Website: lowes
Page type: customer-info-address
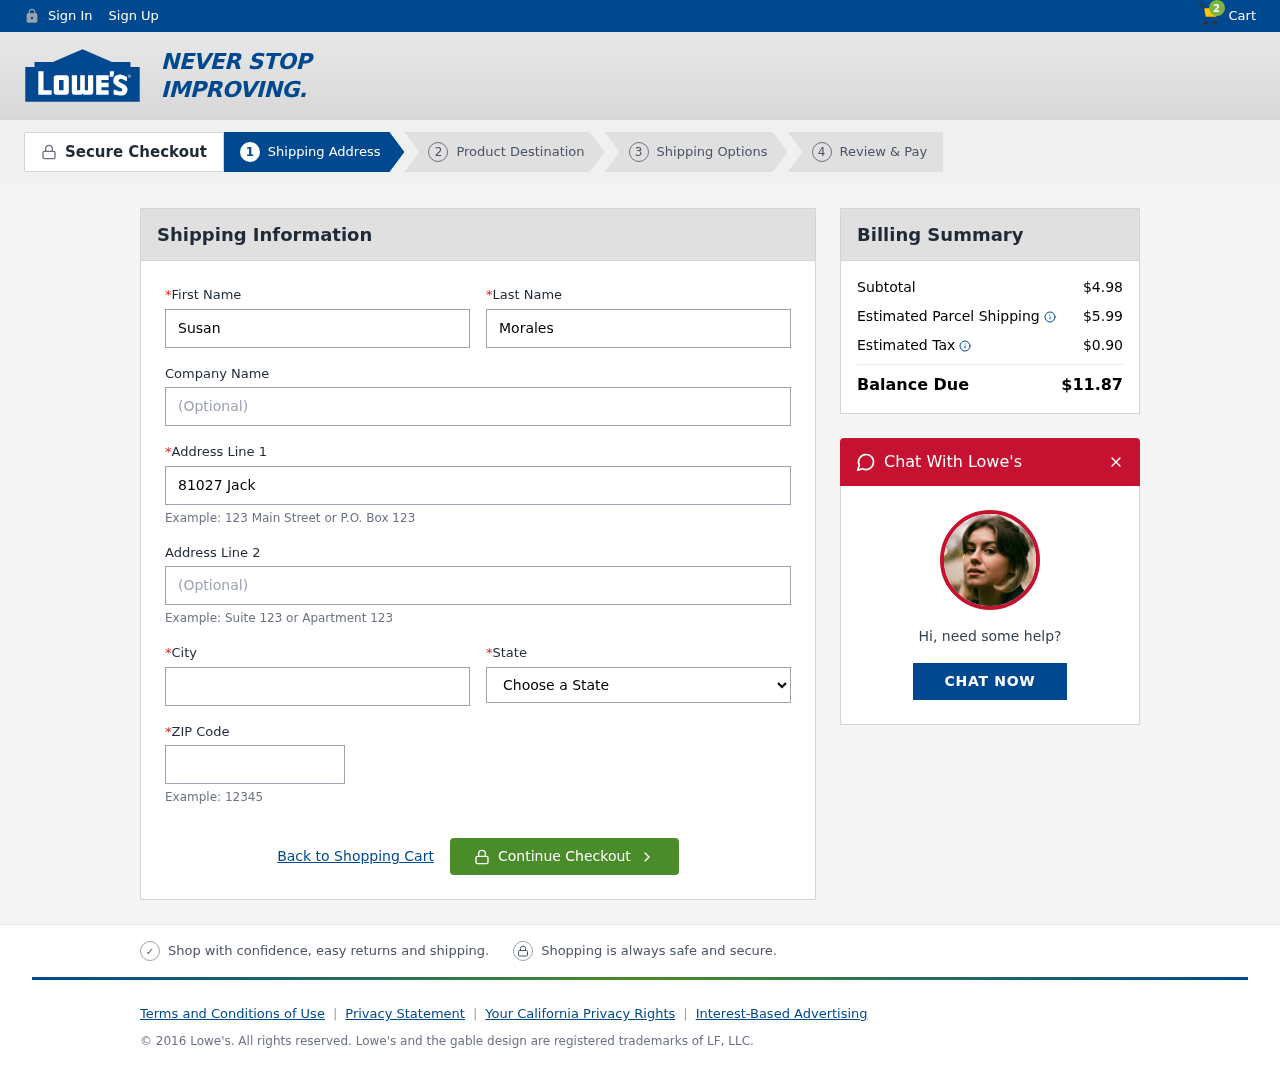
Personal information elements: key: PII_CITY
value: Lake Leeville
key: PII_FIRSTNAME
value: Susan
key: PII_LASTNAME
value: Morales
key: PII_POSTCODE
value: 31147
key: PII_STATE
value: FM
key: PII_STREET
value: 81027 Jackson Rue
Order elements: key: ORDER_NUM_ITEMS
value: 2
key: ORDER_SUBTOTAL
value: $4.98
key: ORDER_SHIPPING_COST
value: $5.99
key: ORDER_TAX
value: $0.90
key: ORDER_TOTAL
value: $11.87